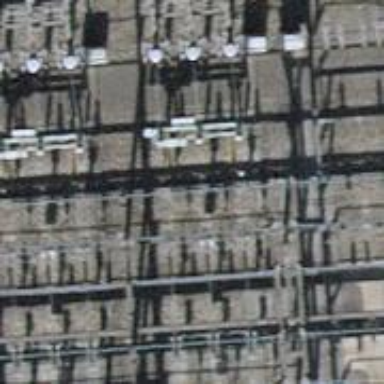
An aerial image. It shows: Switch for power supply.